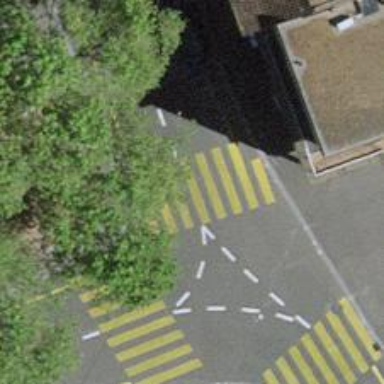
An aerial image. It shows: Uncontrolled zebra crossing.